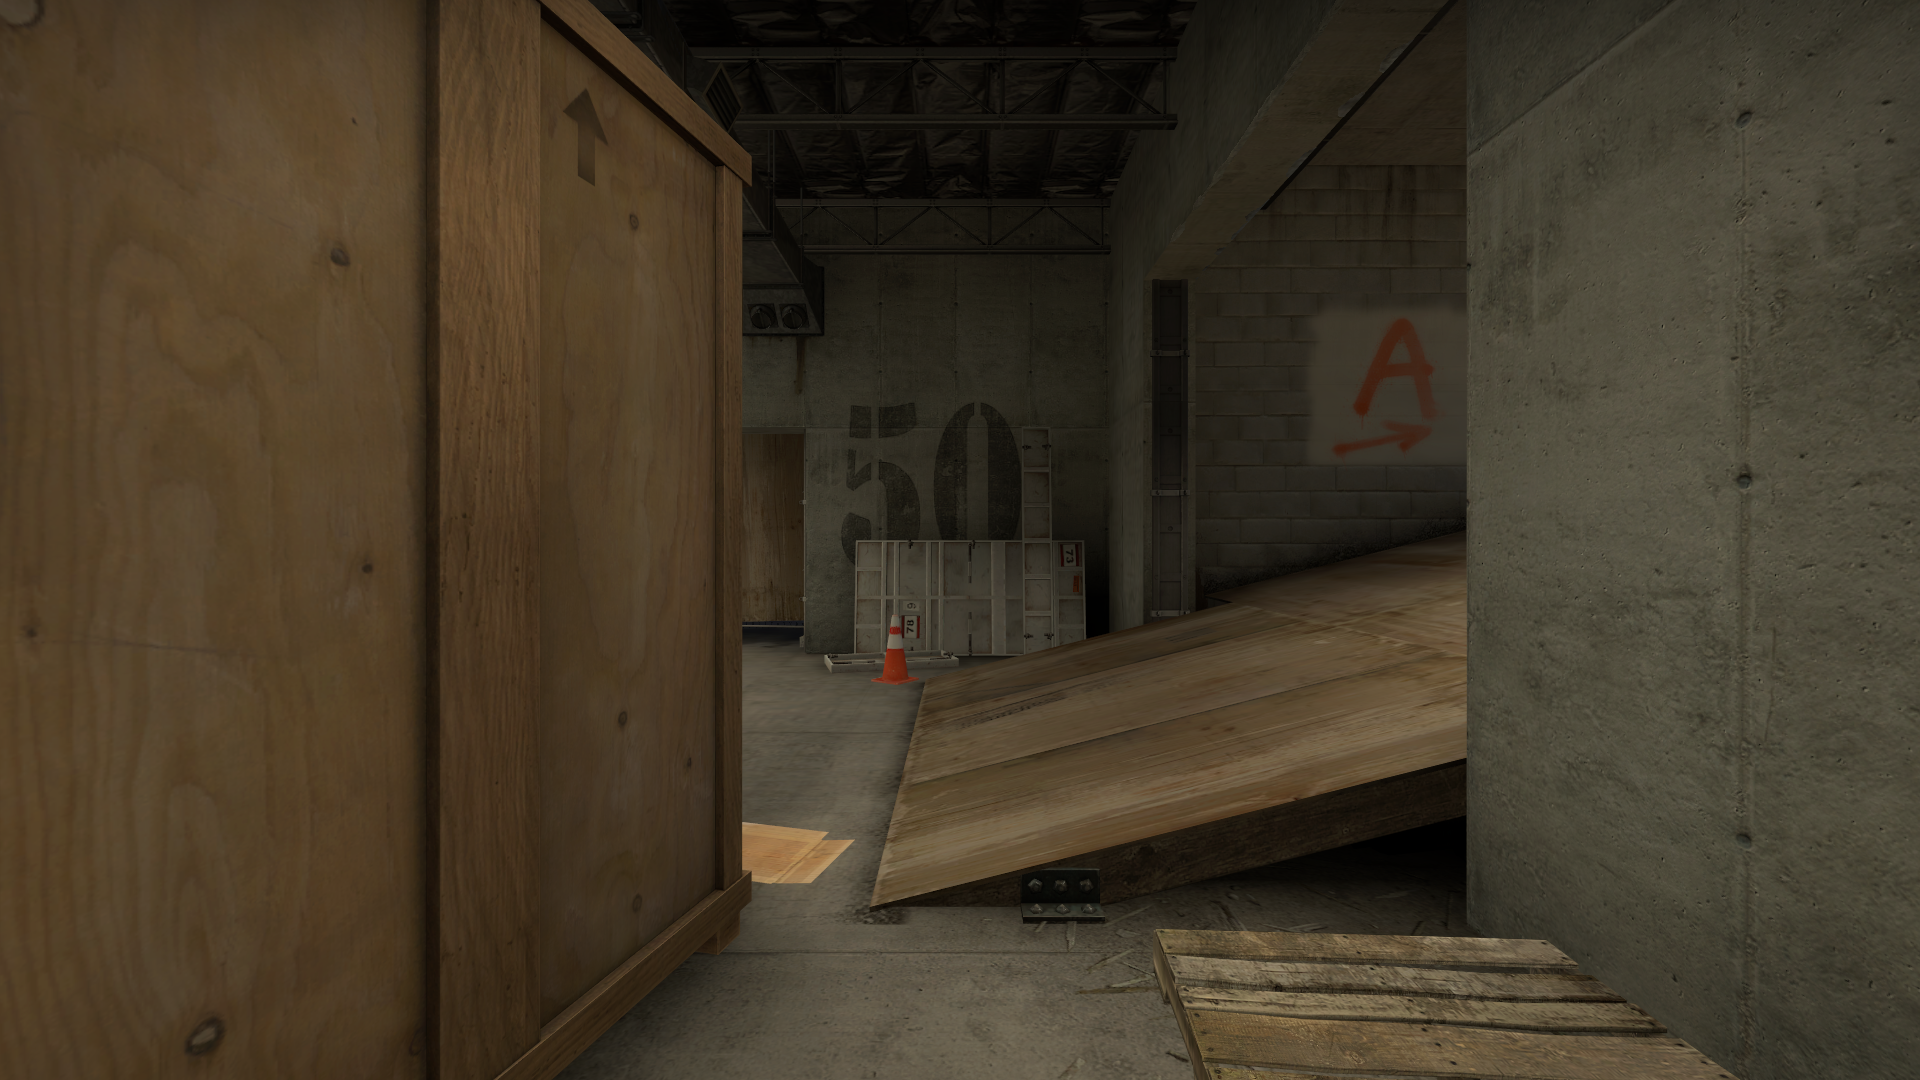
Map: de_vertigo